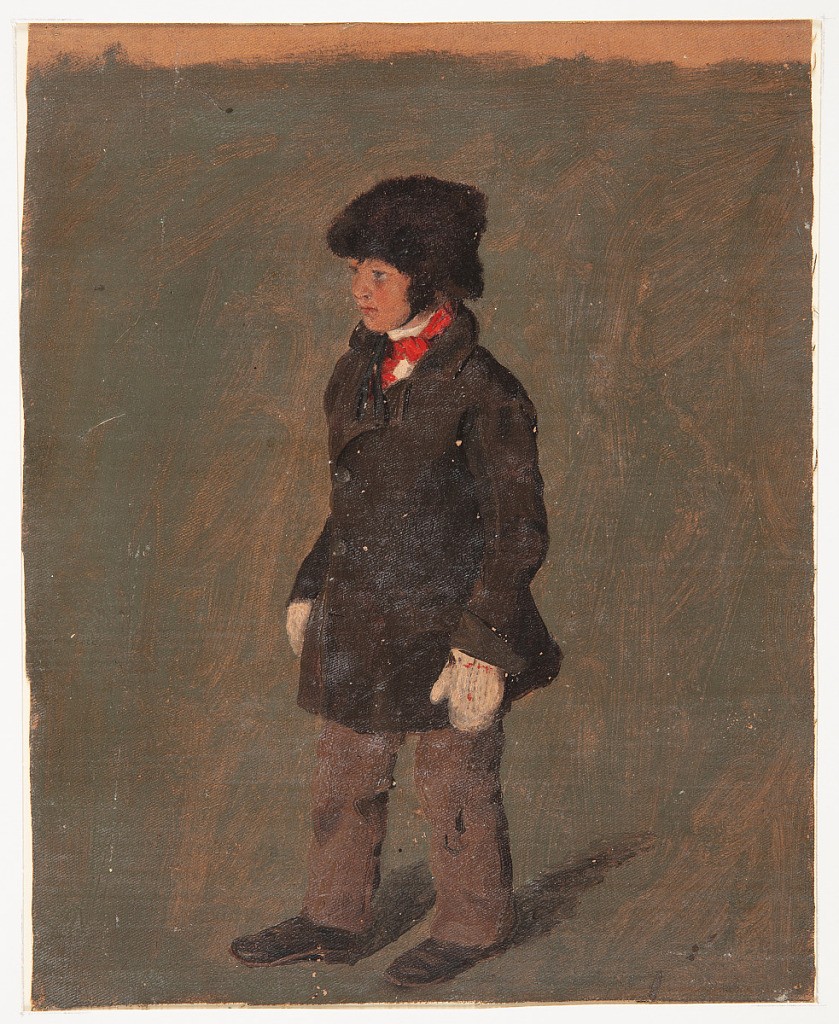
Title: Portrait of a Boy
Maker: Frederic Edwin Church, American, 1826–1900
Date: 1870–75
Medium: Brush and oil paint on canvas
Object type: Drawing
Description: Figure sketch showing an oblique view of a standing boy in winter clothing, possibly the artist's son. The boy stands at center against a deep green background, wearing shoes, brown pants, mittens, a jacket, and a fur hat. He gazes out of frame to the left.